Question: I am fetching data from 'Core Data' storage using an 'NSFetchRequest' and store that data in an 'array' - all works great. As a next step, I want to sort that 'array' using 'NSSortDescriptors' like so:
'''
array = [array sortedArrayUsingDescriptors:[NSArray arrayWithObjects:
[NSSortDescriptor sortDescriptorWithKey:@"score" ascending:NO],
[NSSortDescriptor sortDescriptorWithKey:@"score" ascending:NO comparator:^NSComparisonResult(id obj1, id obj2) {
if ([[[array objectAtIndex:[obj2 integerValue]] valueForKey:@"lessImportantItems"] containsObject:[array objectAtIndex:[obj1 integerValue]]]) {
return (NSComparisonResult)NSOrderedAscending;
} else {
return (NSComparisonResult)NSOrderedDescending;
}
}],
[NSSortDescriptor sortDescriptorWithKey:@"createdAt" ascending:NO], nil]];
'''
The problem I have is that the 'NSComparator' block in the second 'NSSortDescriptor' isn't called (I tried to 'NSLog'). To give some background to my data structure, here's the relevant 'Core Data' object graph section:

What the application does is it compares items with one another. As a first step, the winner in a paired comparison gets a 'score' increment. But also I mark a paired priority, i.e. I add a one-to-many 'lessImportantItems' relationship from the winner to the loser. So, in my array I first try to sort by 'score', and then, when 'score's are equal, I also try and sort by paired priority.
Maybe it's because I use 'score' as comparator 'key' twice in a row? But, on the other hand, 'NSComparator' does not allow a 'relationship' to be passed as a 'key' either.
I can't seem to crack this one. Anyone has any ideas? Or perhaps I should take a different approach to sorting?
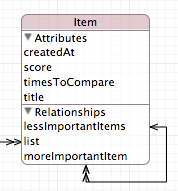
Answer: The second sort descriptor does not make any sense to me. It applies the given comparator
to the 'score' attribute of the objects to compare. So inside the comparator,
'obj1', 'obj2' are the score values of the to-be-compared objects.
It seems that you try to get the underlying objects with
'''
[array objectAtIndex:[obj1 integerValue]]
[array objectAtIndex:[obj2 integerValue]]
'''
but that cannot work. So the second sort descriptor should look like
'''
[NSSortDescriptor sortDescriptorWithKey:@"self" ascending:NO
comparator:^NSComparisonResult(Item *item1, Item *item2) {
// compare item1, item2 ...
}];
'''
But then the next problem arises: How to compare two objects according to priority?
Your code does essentially the following:
'''
if ([item2 valueForKey:@"lessImportantItems"] containsObject:item1]) {
return NSOrderedAscending;
} else {
return NSOrderedDescending;
}
'''
But that is not a proper comparator:
- 'NSOrderedSame'- 'NSOrderedDescending'- 'item1''item2'
But how to sort "unrelated objects"? There is no unique solution. If both B and C are
less important than A, then both A, B, C and A, C, B are valid solutions.
What should the comparator return when comparing B and C?
So I think that cannot be achieved with a sort descriptor and
you have to choose some other algorithm, e.g. <URL>.